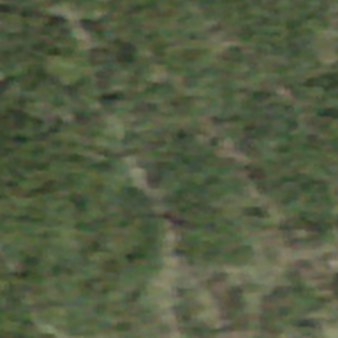
Label: other